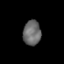
Tissue: prostate
Cell type: Epithelial cells
Senescence score: 0.287
Nuclear area (px): 432
Mean DAPI intensity: 106.588